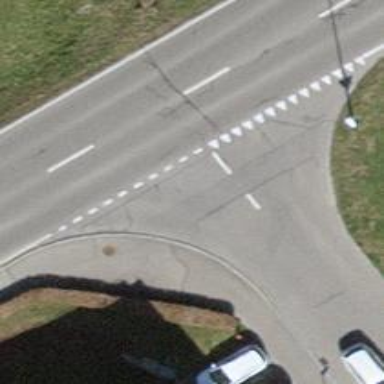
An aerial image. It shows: Road with "give way" sign.